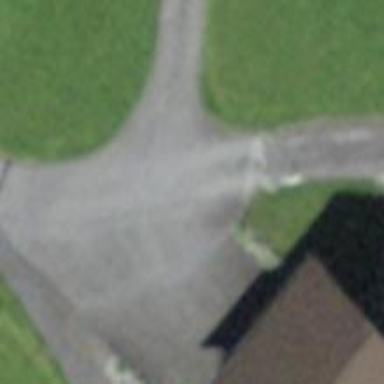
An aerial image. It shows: Service road with asphalt surface and grade1 tracktype.